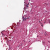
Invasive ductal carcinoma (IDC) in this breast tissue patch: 0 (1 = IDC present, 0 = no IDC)